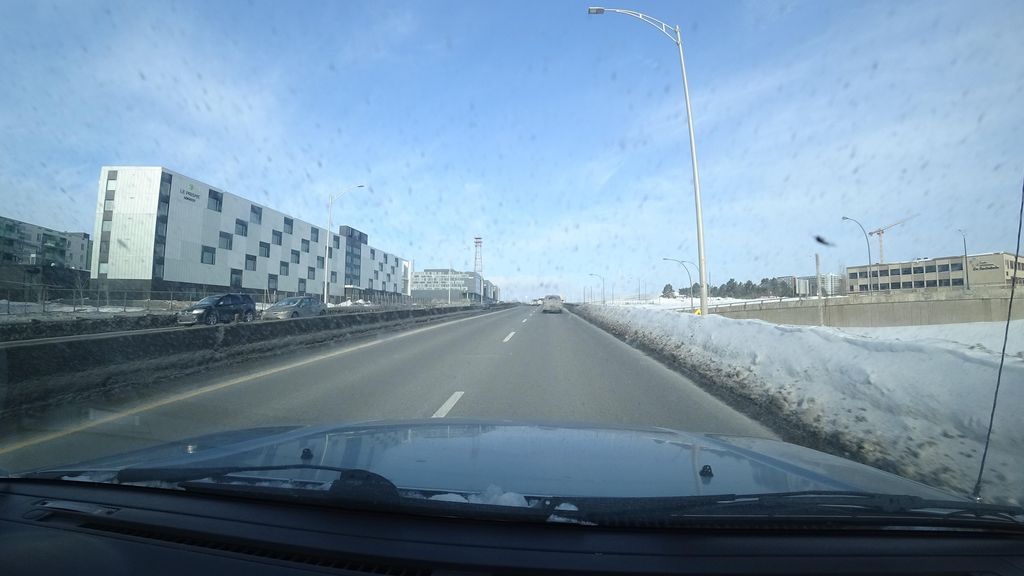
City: quebec_city